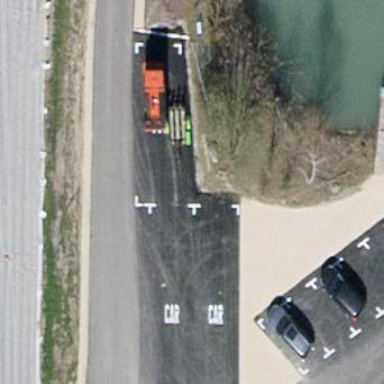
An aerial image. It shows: Designated parking area for tourist buses with asphalt surface.